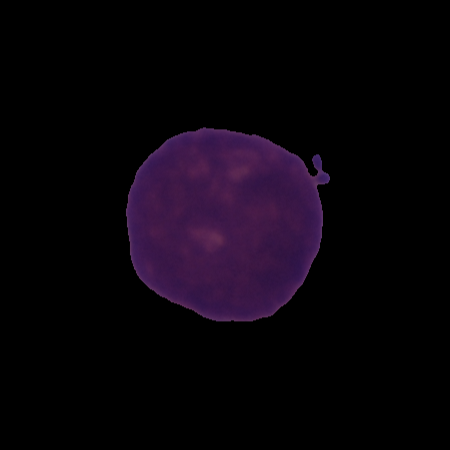
Label: cancer